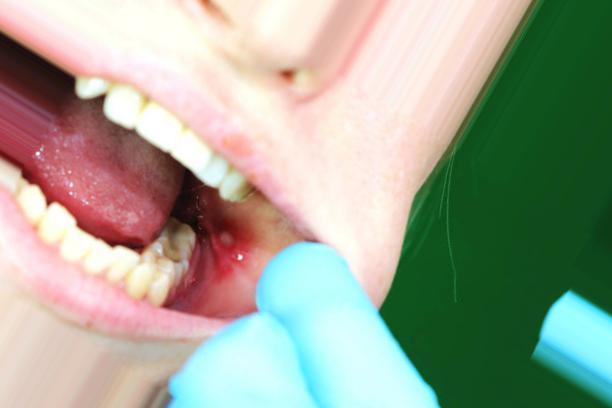
Condition: Mouth Ulcer